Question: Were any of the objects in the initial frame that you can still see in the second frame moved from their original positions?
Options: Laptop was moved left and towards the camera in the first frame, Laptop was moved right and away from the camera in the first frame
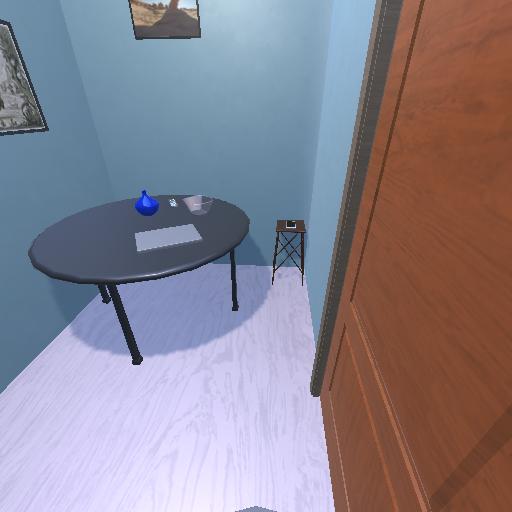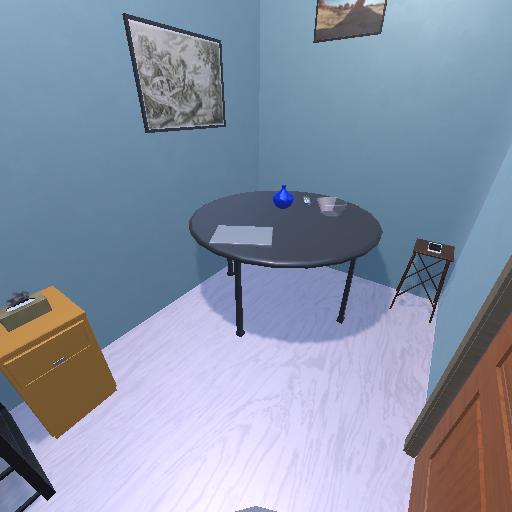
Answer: Laptop was moved left and towards the camera in the first frame